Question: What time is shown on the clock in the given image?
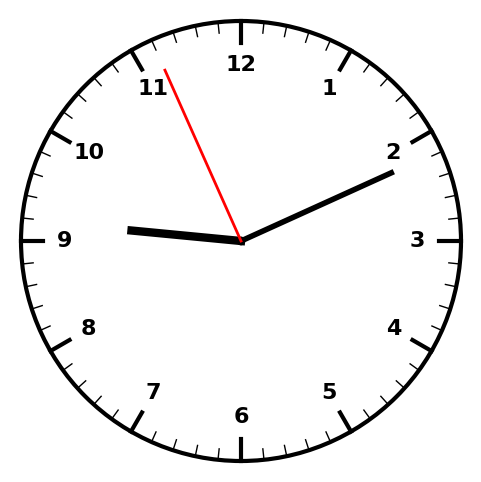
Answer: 09:10:56